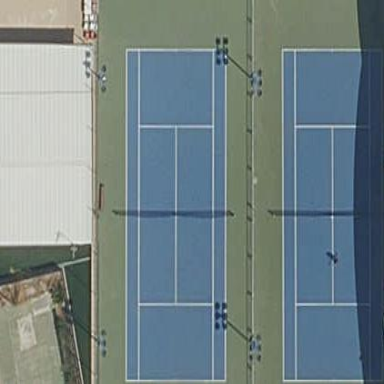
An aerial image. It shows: Concrete tennis pitch for leisure land.